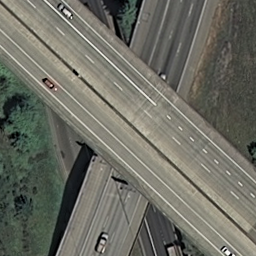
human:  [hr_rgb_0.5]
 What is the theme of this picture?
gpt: overpass

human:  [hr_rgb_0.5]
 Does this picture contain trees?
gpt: yes

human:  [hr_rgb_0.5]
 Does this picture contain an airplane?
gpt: no

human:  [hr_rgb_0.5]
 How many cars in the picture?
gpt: six

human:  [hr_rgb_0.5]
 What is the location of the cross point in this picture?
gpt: center